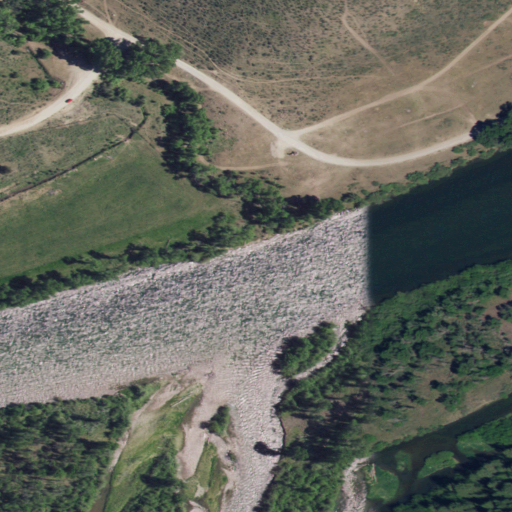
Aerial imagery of valley in Idaho named Table Rock Canyon containing shrub, woody wetlands, open water, evergreen forest, herbaceous wetlands, and grassland